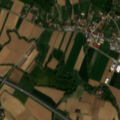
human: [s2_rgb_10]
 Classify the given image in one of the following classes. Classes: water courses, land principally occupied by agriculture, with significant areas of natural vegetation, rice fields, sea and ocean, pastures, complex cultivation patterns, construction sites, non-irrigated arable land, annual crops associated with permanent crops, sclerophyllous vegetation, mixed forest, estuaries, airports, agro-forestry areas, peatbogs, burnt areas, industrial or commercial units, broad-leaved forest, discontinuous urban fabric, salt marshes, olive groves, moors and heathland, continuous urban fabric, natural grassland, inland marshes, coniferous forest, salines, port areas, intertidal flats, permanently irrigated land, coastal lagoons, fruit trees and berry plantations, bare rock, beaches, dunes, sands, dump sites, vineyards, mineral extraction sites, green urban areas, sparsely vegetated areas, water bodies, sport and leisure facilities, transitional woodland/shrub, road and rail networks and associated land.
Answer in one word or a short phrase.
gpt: non-irrigated arable land, complex cultivation patterns, broad-leaved forest, mixed forest